Field crop: maize
Growth stage: 2
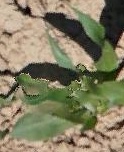
Species: maize